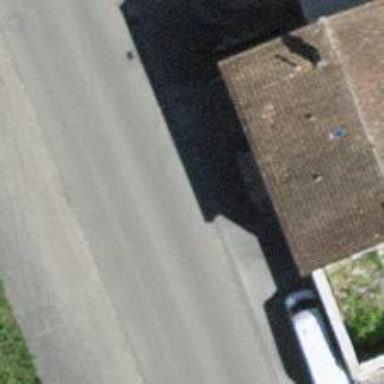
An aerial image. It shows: Bus stop with platform for public transport.